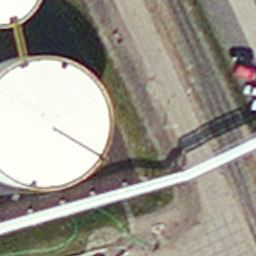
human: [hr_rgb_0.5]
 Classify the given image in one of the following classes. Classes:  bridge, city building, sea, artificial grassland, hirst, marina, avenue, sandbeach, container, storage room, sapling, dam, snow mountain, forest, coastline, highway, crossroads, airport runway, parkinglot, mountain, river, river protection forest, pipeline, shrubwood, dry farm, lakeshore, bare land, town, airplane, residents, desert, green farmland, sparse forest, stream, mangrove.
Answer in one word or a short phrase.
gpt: storage room